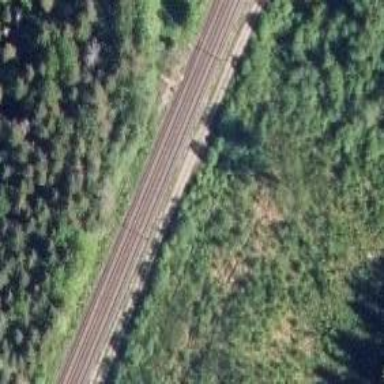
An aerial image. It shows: Railway with continuous electrified contact lines.